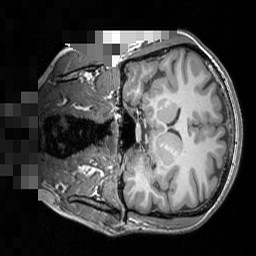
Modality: T1w
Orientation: coronal
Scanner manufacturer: siemens
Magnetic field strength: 3 T
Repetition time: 1.5 s
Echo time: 0.00291 s